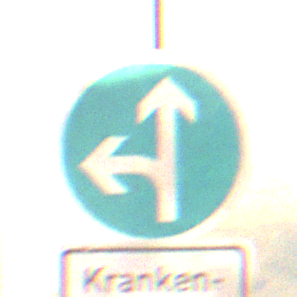
Verkehrszeichen: VorgeschriebeneFahrtrichtungGeradeausOderLinks
Zusatzzeichen unten: BesondereFahrzeugeUndTransportgueter4
Umgebung: Outdoor, Nature
Tageszeit: SunriseSunset
Wetter: PartlyCloudy
Licht: Natural
Jahreszeit: NotSpecified
Kontrast: MediumContrast